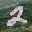
Label: 2